Field crop: maize
Growth stage: 2
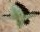
Species: datura